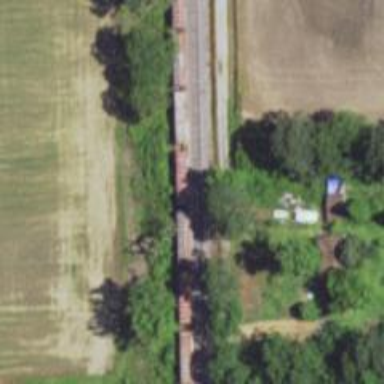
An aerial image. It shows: Railway track.